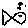
Label: fish